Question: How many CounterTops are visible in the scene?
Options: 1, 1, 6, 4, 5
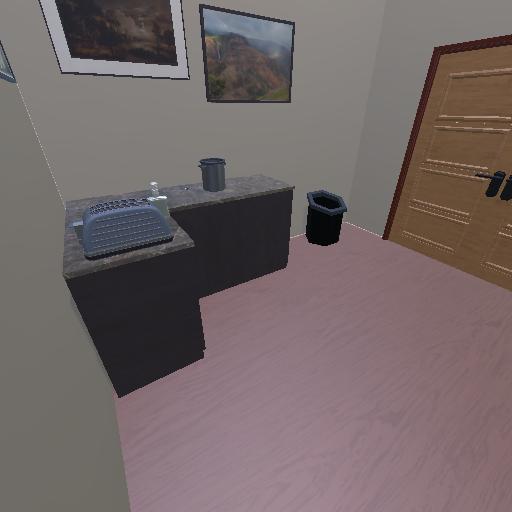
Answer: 1